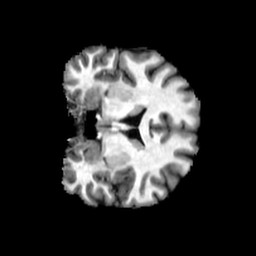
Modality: T1w
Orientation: coronal
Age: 33
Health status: healthy
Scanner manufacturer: philips
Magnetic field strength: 3 T
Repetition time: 0.007847 s
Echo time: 0.003602 s